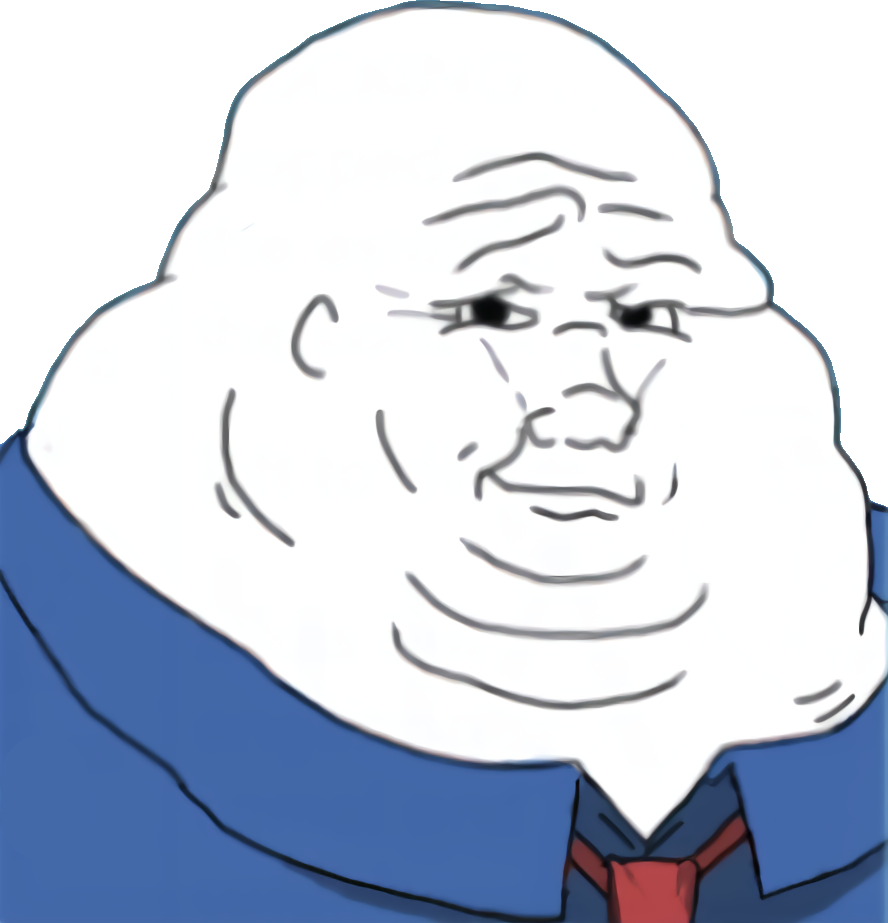
Label: 5_Blobjak